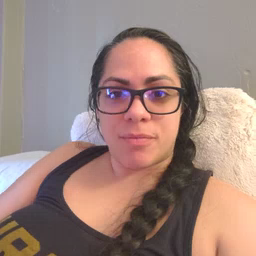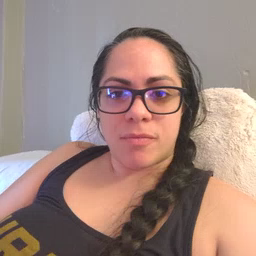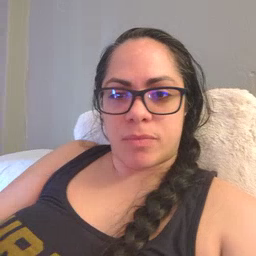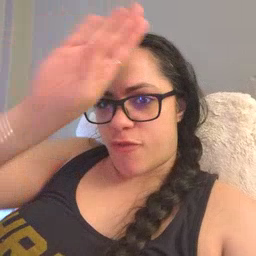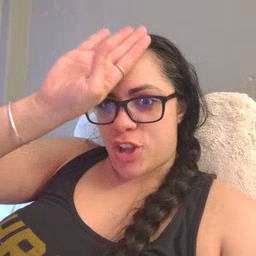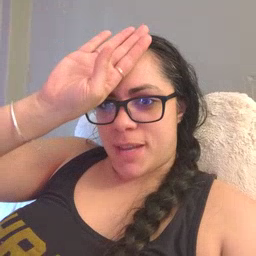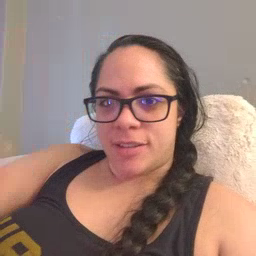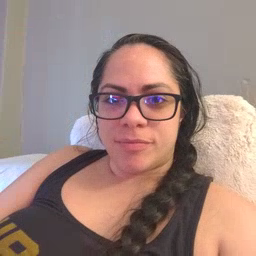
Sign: fireman